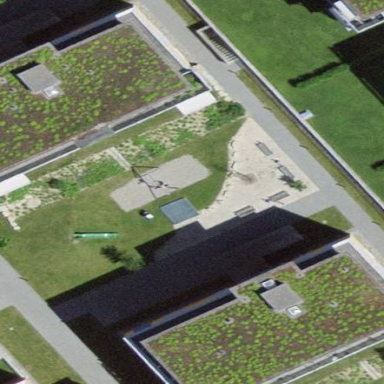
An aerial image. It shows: Playground area for leisure land.